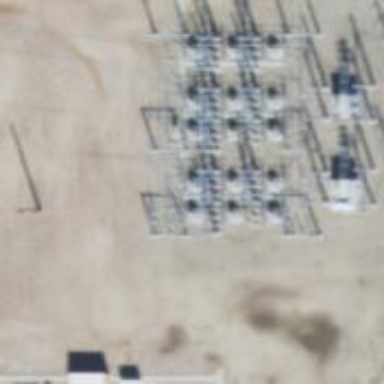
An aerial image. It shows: Switch for power supply.